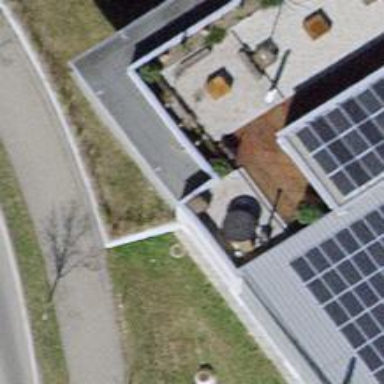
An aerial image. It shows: Cafe.